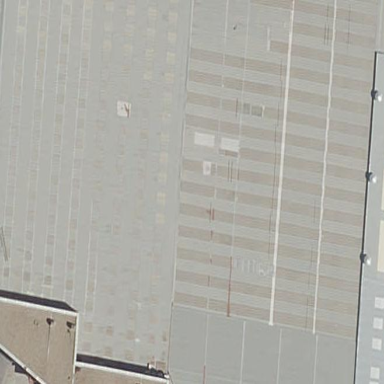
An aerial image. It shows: Industrial building.